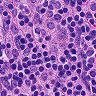
Metastatic tissue present: no